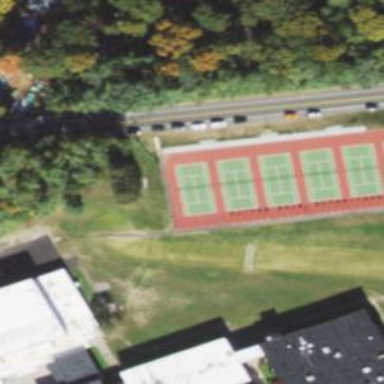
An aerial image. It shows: Tennis court on pitch designated for leisure land.